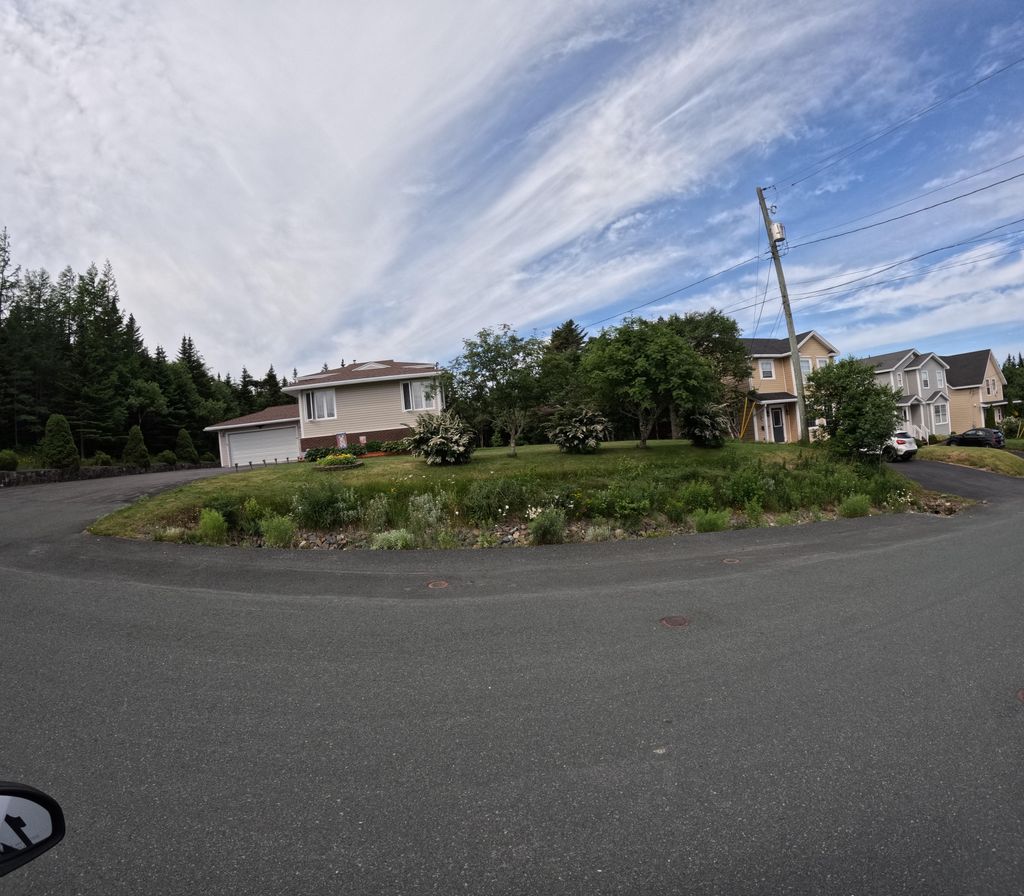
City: st_johns